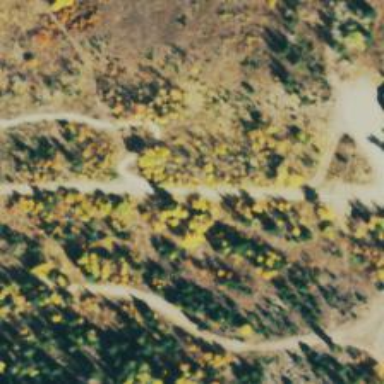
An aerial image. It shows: Backcountry path for outdoor activities.